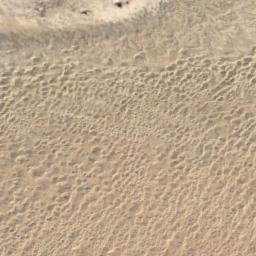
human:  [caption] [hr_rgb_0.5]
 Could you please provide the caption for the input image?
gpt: There are many lines in the desert .

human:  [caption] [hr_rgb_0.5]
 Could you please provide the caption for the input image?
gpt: The desert has deep yellow sand and some small dunes .

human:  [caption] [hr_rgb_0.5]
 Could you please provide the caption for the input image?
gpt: The yellow desert is next to the bare land .

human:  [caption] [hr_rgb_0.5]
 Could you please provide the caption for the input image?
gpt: This is a yellow desert  with fish scale texture .

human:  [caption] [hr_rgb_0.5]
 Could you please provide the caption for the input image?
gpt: A yellow desert with many dunes .